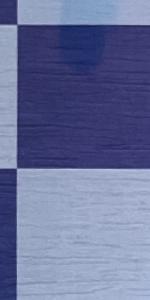
Label: Empty